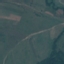
Land use / land cover: Pasture